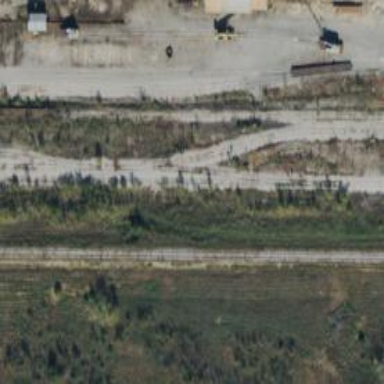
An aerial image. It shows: Railway spur service.